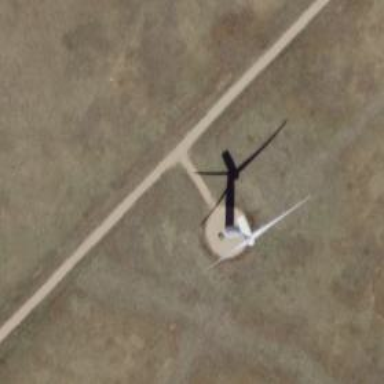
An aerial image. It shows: Wind power generator utilizing wind turbines.